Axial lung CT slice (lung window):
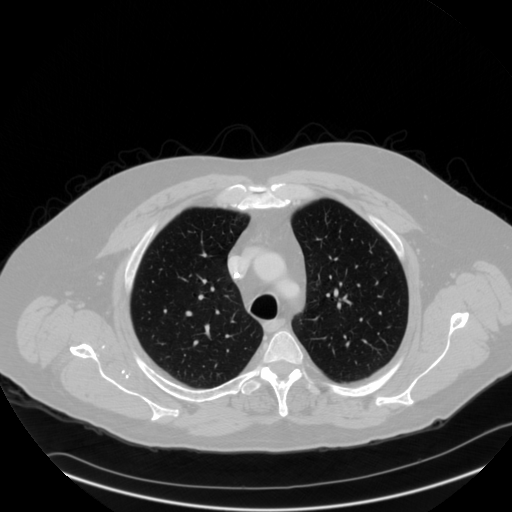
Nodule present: no